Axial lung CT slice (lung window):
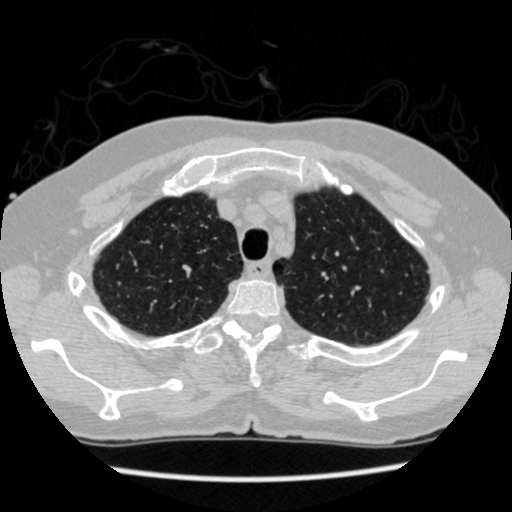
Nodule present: no